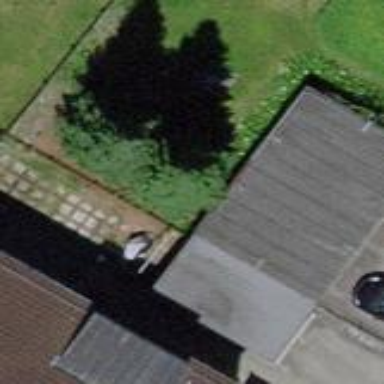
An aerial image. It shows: Group of garages.